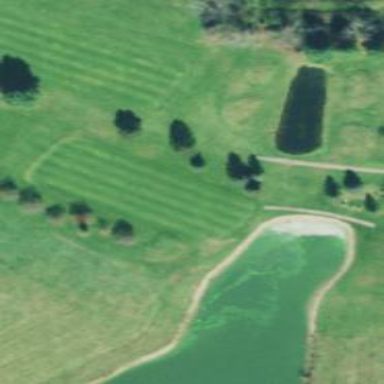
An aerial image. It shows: Scenic golf fairway.